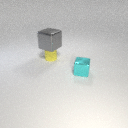
small yellow rubber cylinder to the left of small cyan metal cube